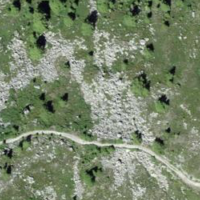
EUNIS habitat code: 43
Species observed at this site:
Vaccinium myrtillus
Larix decidua